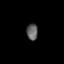
Tissue: prostate
Cell type: T cells
Senescence score: 0.7948
Nuclear area (px): 177
Mean DAPI intensity: 97.548